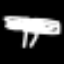
Label: palm tree